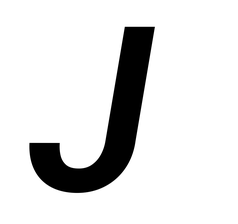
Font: Roboto-Italic_SemiBold_Italic